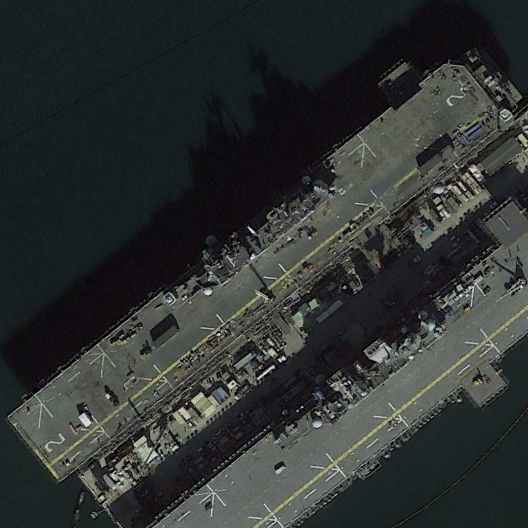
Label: assault